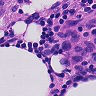
Metastatic tissue present: no